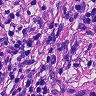
Metastatic tissue present: yes